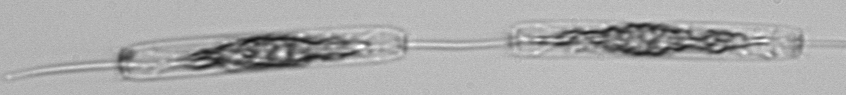
Label: Ditylum_brightwellii